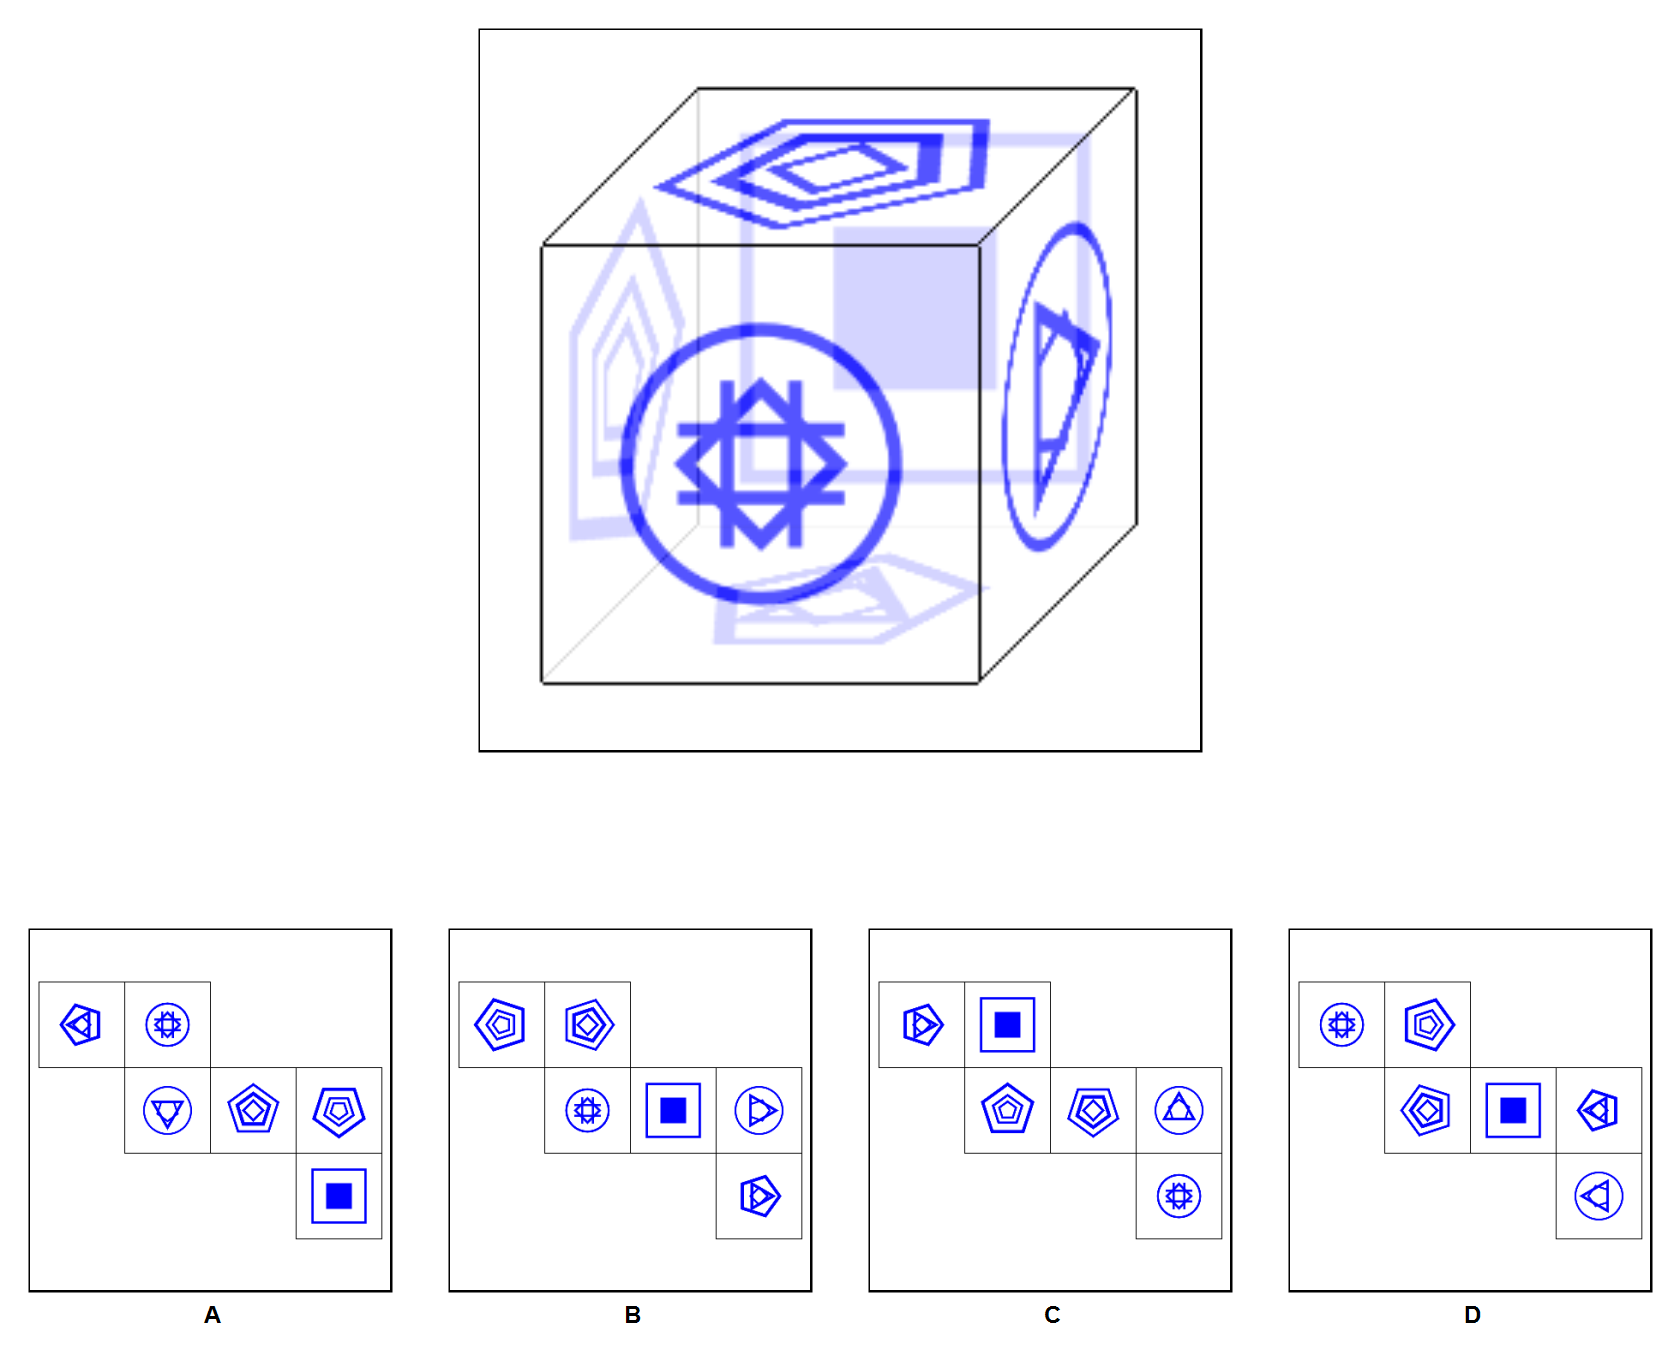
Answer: B